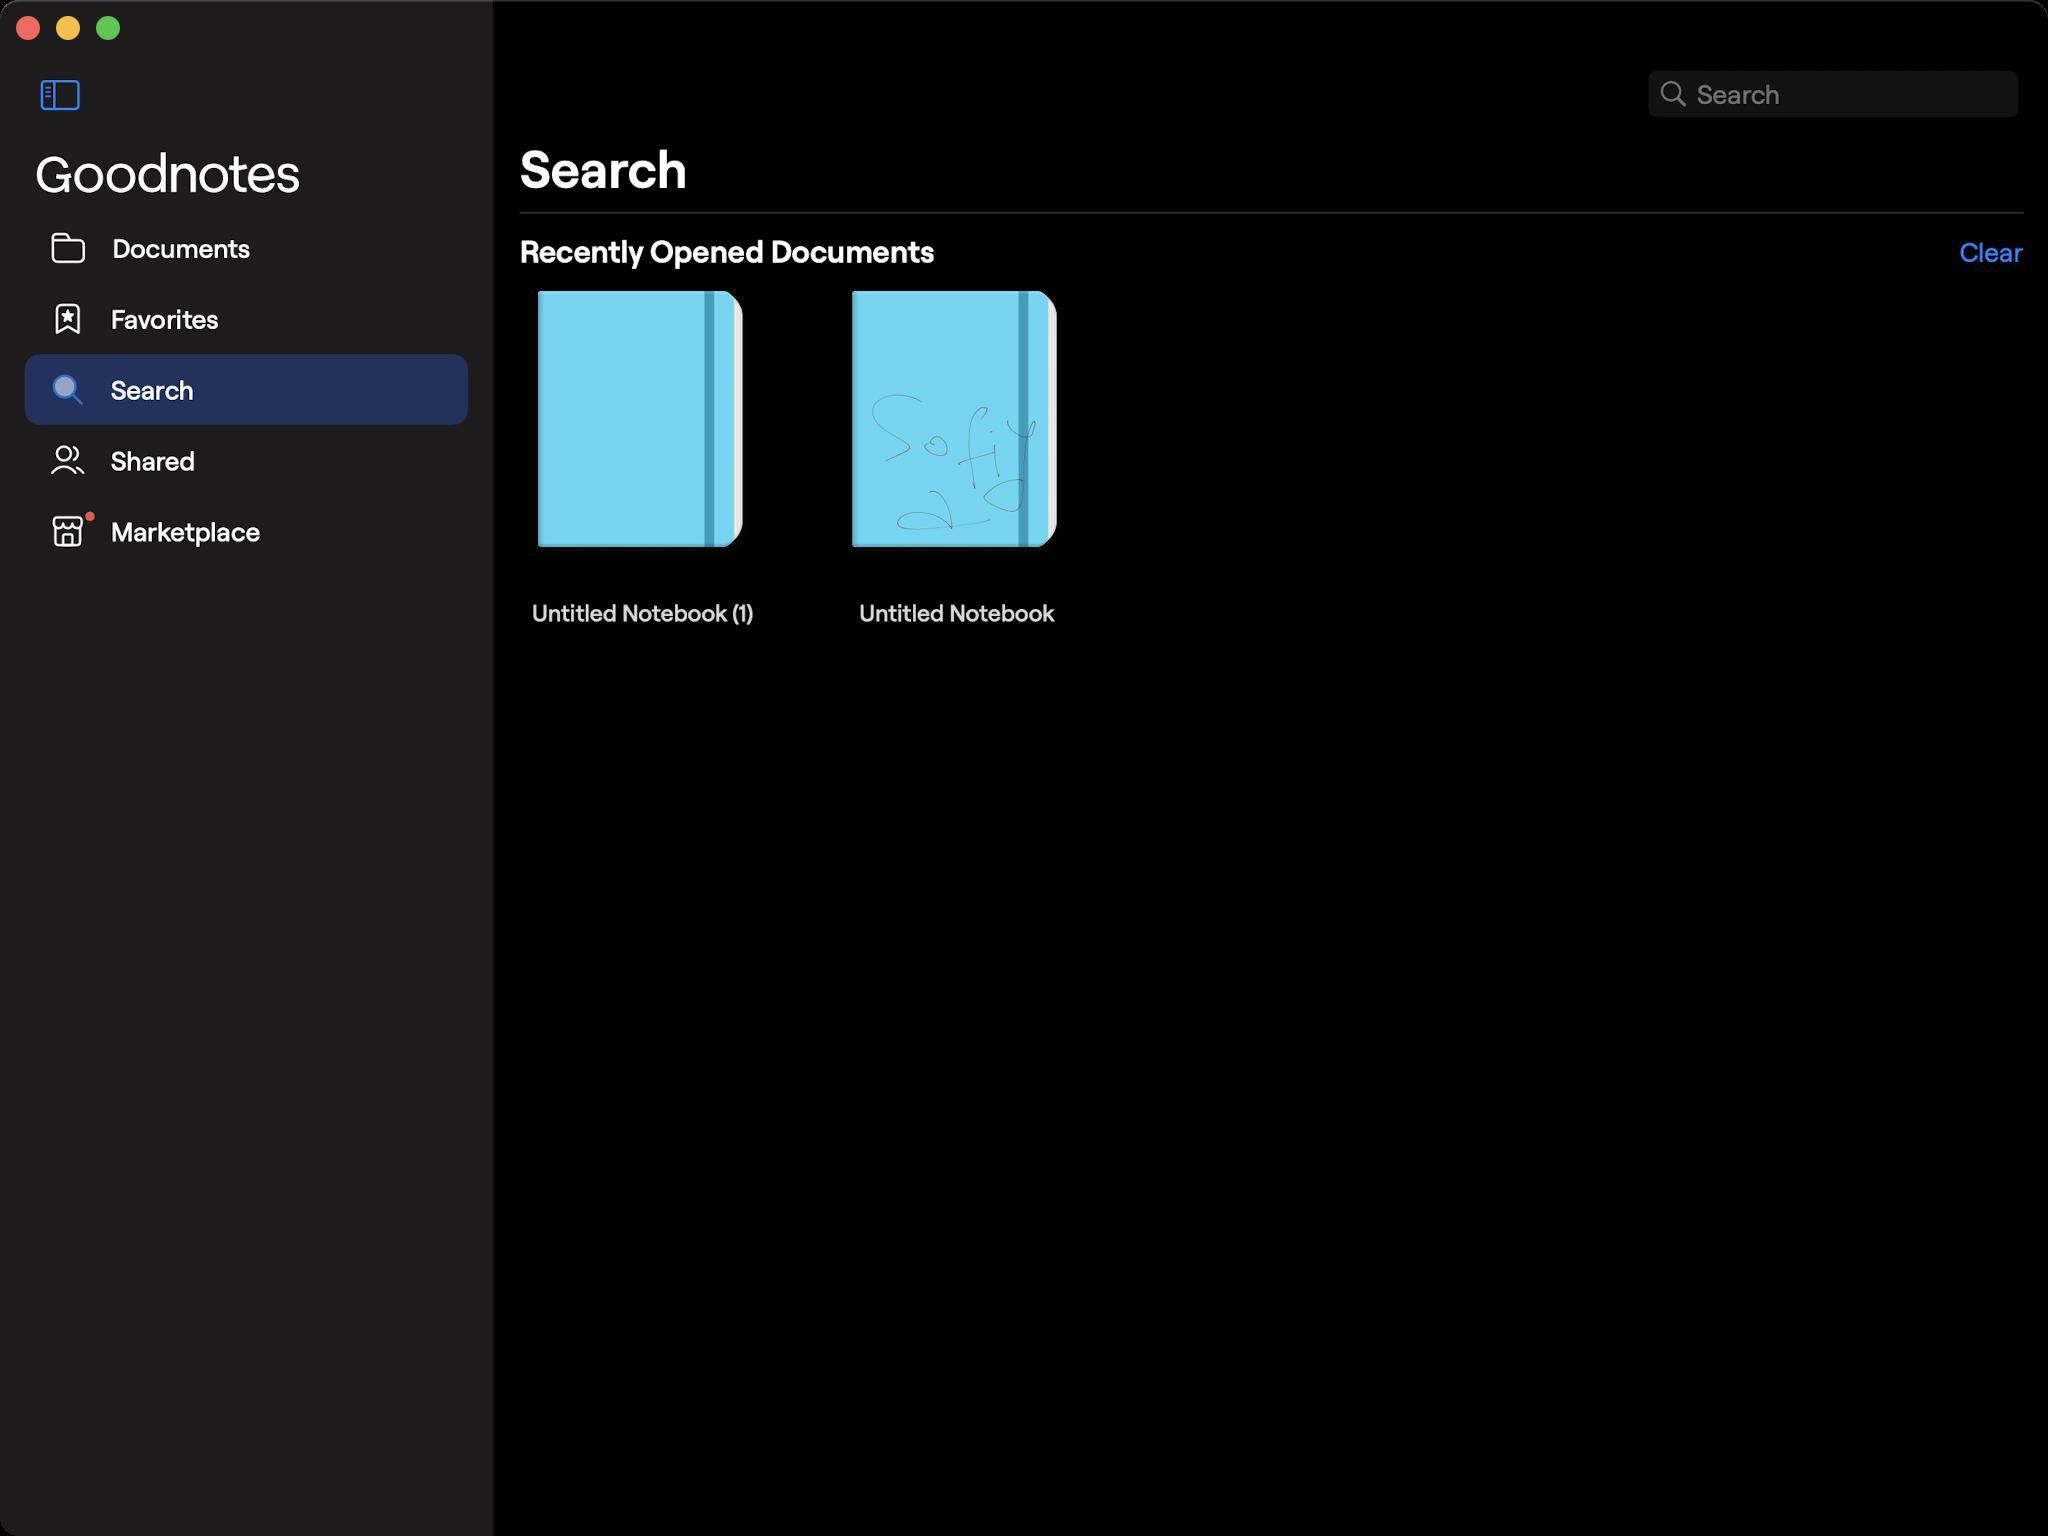
Accessibility tree:
{"name": "Search", "role": "AXWindow", "description": null, "role_description": "standard window", "value": null, "position": "352.00;95.00", "size": "1024;768", "children": [{"name": null, "role": "AXGroup", "description": null, "role_description": "group", "value": null, "position": "0.00;0.00", "size": "1024;768", "children": [{"name": null, "role": "AXGroup", "description": null, "role_description": "group", "value": null, "position": "0.00;0.00", "size": "1024;28", "children": []}, {"name": null, "role": "AXGroup", "description": null, "role_description": "group", "value": null, "position": "0.00;0.00", "size": "1024;15", "children": []}, {"name": null, "role": "AXGroup", "description": null, "role_description": "group", "value": null, "position": "0.00;0.00", "size": "1024;768", "children": [{"name": null, "role": "AXGroup", "description": null, "role_description": "group", "value": null, "position": "-77.00;0.00", "size": "323;768", "children": [{"name": null, "role": "AXGroup", "description": null, "role_description": "Nav bar", "value": null, "position": "-77.00;27.72", "size": "323;38", "children": [{"name": null, "role": "AXButton", "description": "Hide Sidebar", "role_description": "button", "value": null, "position": "10.01;30.03", "size": "40;34", "children": []}]}, {"name": null, "role": "AXGroup", "description": null, "role_description": "group", "value": null, "position": "-77.00;0.00", "size": "323;768", "children": [{"name": null, "role": "AXGroup", "description": null, "role_description": "group", "value": null, "position": "-77.00;0.00", "size": "323;768", "children": [{"name": null, "role": "AXGroup", "description": null, "role_description": "collection", "value": null, "position": "0.00;66.22", "size": "246;702", "children": [{"name": null, "role": "AXStaticText", "description": "Documents", "role_description": "text", "value": null, "position": "12.32;106.26", "size": "222;35", "children": []}, {"name": null, "role": "AXStaticText", "description": "Favorites", "role_description": "text", "value": null, "position": "12.32;141.68", "size": "222;35", "children": []}, {"name": null, "role": "AXStaticText", "description": "Search", "role_description": "text", "value": null, "position": "12.32;177.10", "size": "222;35", "children": []}, {"name": null, "role": "AXStaticText", "description": "Shared", "role_description": "text", "value": null, "position": "12.32;212.52", "size": "222;35", "children": []}, {"name": null, "role": "AXStaticText", "description": "Marketplace", "role_description": "text", "value": null, "position": "12.32;247.94", "size": "222;35", "children": []}]}]}]}]}, {"name": null, "role": "AXSplitter", "description": null, "role_description": "splitter", "value": 24.060150146484375, "position": "246.40;0.00", "size": "1;768", "children": []}, {"name": null, "role": "AXGroup", "description": null, "role_description": "Nav bar", "value": null, "position": "247.56;27.72", "size": "777;79", "children": [{"name": null, "role": "AXTextField", "description": "Search", "role_description": "search text field", "value": "", "position": "824.28;35.42", "size": "185;23", "children": []}, {"name": null, "role": "AXHeading", "description": "Search", "role_description": "heading", "value": null, "position": "259.88;67.76", "size": "84;33", "children": []}]}, {"name": null, "role": "AXGroup", "description": null, "role_description": "group", "value": null, "position": "247.56;0.00", "size": "777;768", "children": [{"name": null, "role": "AXGroup", "description": null, "role_description": "group", "value": null, "position": "247.56;0.00", "size": "777;768", "children": [{"name": null, "role": "AXGroup", "description": null, "role_description": "collection", "value": null, "position": "247.56;106.26", "size": "777;662", "children": [{"name": null, "role": "AXStaticText", "description": "Recently Opened Documents", "role_description": "text", "value": null, "position": "259.88;106.26", "size": "208;38", "children": []}, {"name": null, "role": "AXButton", "description": "Clear", "role_description": "button", "value": null, "position": "979.83;113.19", "size": "32;25", "children": []}, {"name": null, "role": "AXStaticText", "description": "Untitled Notebook (1)", "role_description": "text", "value": null, "position": "259.88;144.76", "size": "123;185", "children": []}, {"name": null, "role": "AXStaticText", "description": "Untitled Notebook", "role_description": "text", "value": null, "position": "416.95;144.76", "size": "123;185", "children": []}]}]}]}]}]}, {"name": null, "role": "AXButton", "description": null, "role_description": "close button", "value": null, "position": "7.00;6.00", "size": "14;16", "children": []}, {"name": null, "role": "AXButton", "description": null, "role_description": "full screen button", "value": null, "position": "47.00;6.00", "size": "14;16", "children": [{"name": null, "role": "AXGroup", "description": null, "role_description": "group", "value": null, "position": "47.00;6.00", "size": "14;16", "children": [{"name": null, "role": "AXGroup", "description": null, "role_description": "group", "value": null, "position": "47.00;6.00", "size": "14;16", "children": []}]}]}, {"name": null, "role": "AXButton", "description": null, "role_description": "minimize button", "value": null, "position": "27.00;6.00", "size": "14;16", "children": []}]}